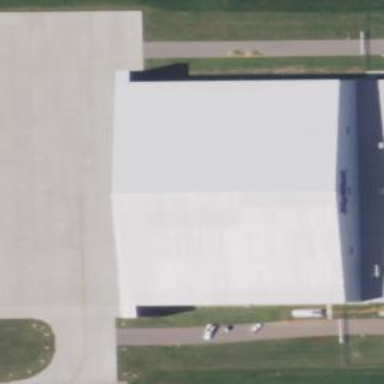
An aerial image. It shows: Hangar building located at airport.